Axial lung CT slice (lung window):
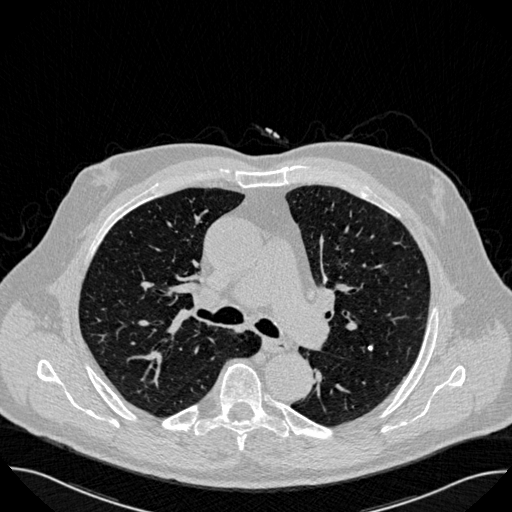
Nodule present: no